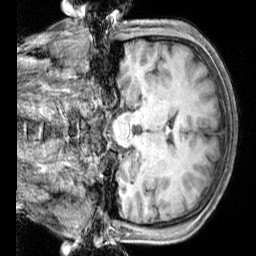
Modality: T1w
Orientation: coronal
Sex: male
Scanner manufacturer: siemens
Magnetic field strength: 3 T
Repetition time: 2.3 s
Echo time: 0.00226 s